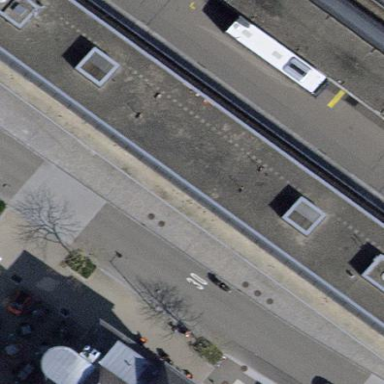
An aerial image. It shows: Gray office building with flat gray roof.